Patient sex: M
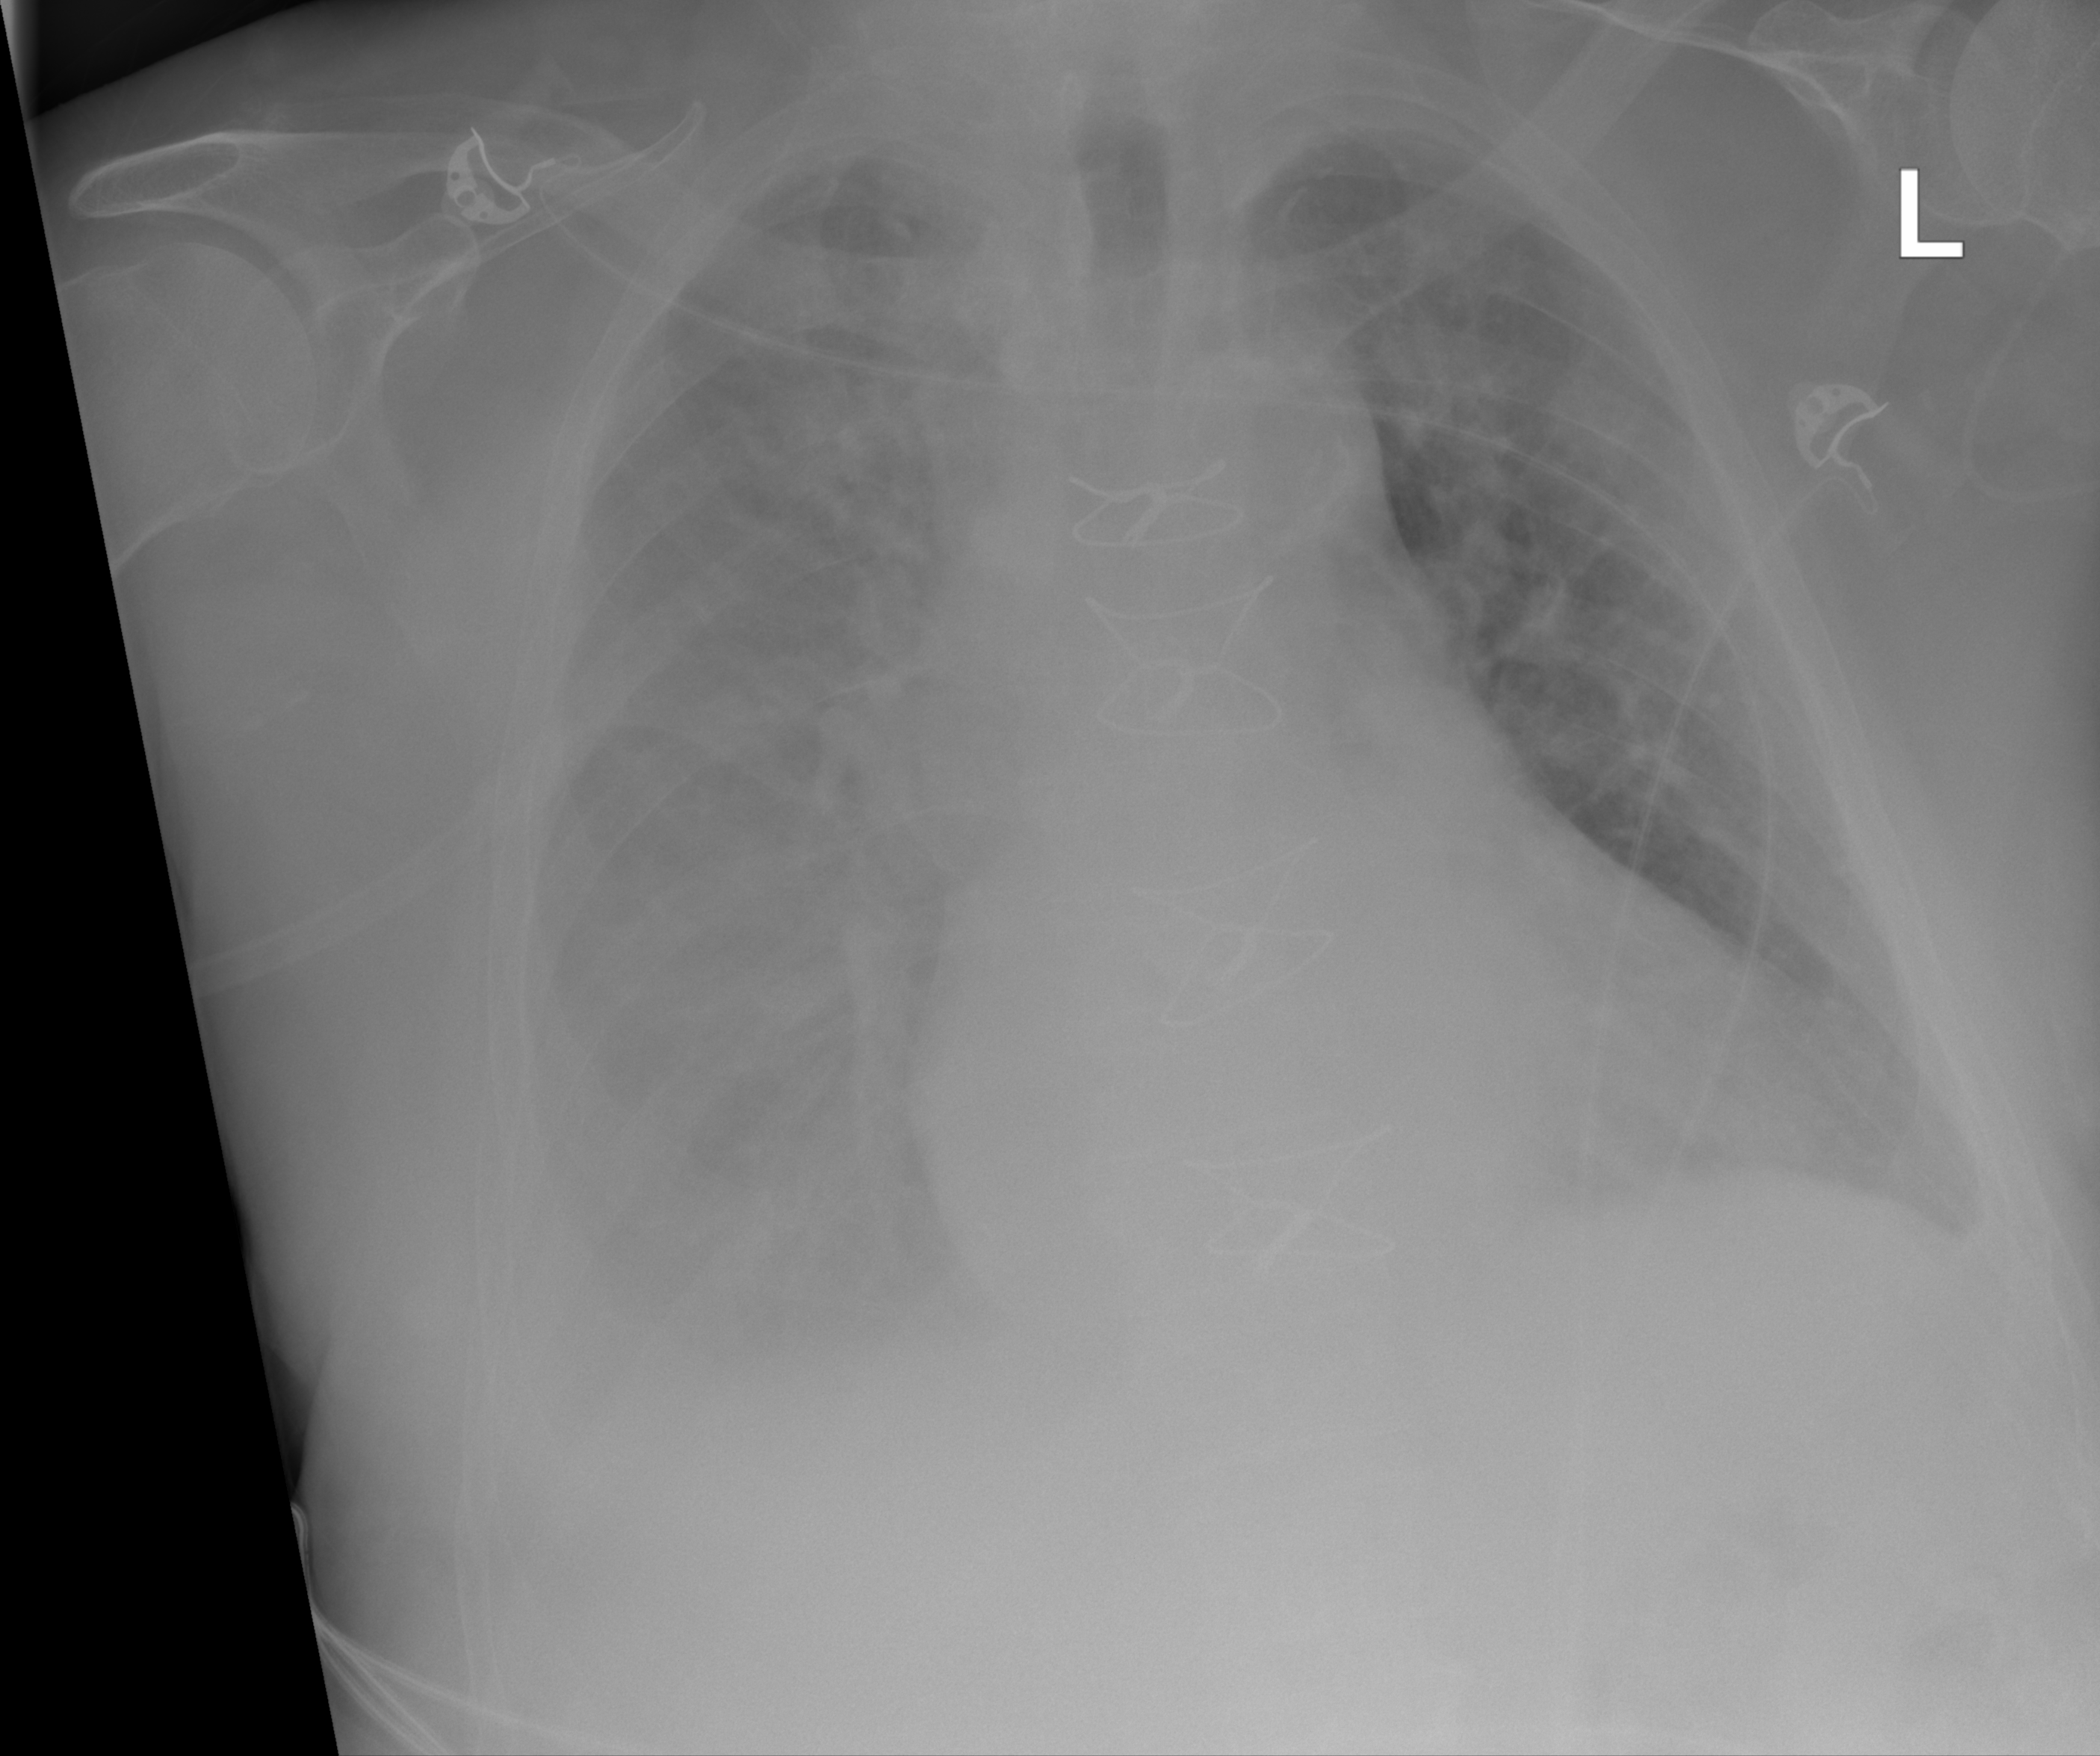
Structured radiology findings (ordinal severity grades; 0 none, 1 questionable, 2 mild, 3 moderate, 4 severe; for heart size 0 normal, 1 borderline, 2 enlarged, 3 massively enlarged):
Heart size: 0
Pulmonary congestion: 2
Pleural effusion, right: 2
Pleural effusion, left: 1
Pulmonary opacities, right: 2
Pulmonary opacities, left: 2
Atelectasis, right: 2
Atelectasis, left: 2